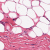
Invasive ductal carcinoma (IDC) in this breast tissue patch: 0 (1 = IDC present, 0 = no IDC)